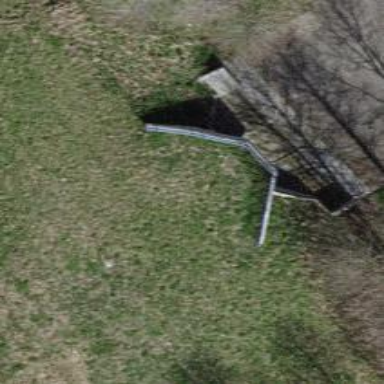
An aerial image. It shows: Retaining wall.